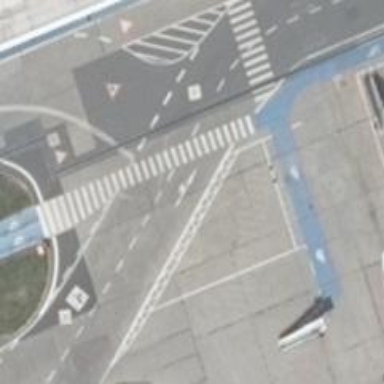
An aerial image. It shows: Concrete footway with zebra crossing.